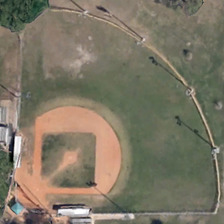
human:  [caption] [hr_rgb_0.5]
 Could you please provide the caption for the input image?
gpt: a fanshaped baseball field with some trees nearby .

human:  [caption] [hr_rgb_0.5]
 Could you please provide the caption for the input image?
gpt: it is a fan shaped baseballfield with trees on its coner .

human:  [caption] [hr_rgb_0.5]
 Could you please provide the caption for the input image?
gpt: there is a tree growing in one of the baseball field corner .

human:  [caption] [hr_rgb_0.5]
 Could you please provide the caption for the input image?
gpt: there is a fan shaped baseball field with a bushy tree in its corner .

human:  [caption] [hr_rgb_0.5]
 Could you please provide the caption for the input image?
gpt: two green trees are near a baseball field .